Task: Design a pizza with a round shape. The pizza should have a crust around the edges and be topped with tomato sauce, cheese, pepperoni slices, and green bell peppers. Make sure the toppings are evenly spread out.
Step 307:
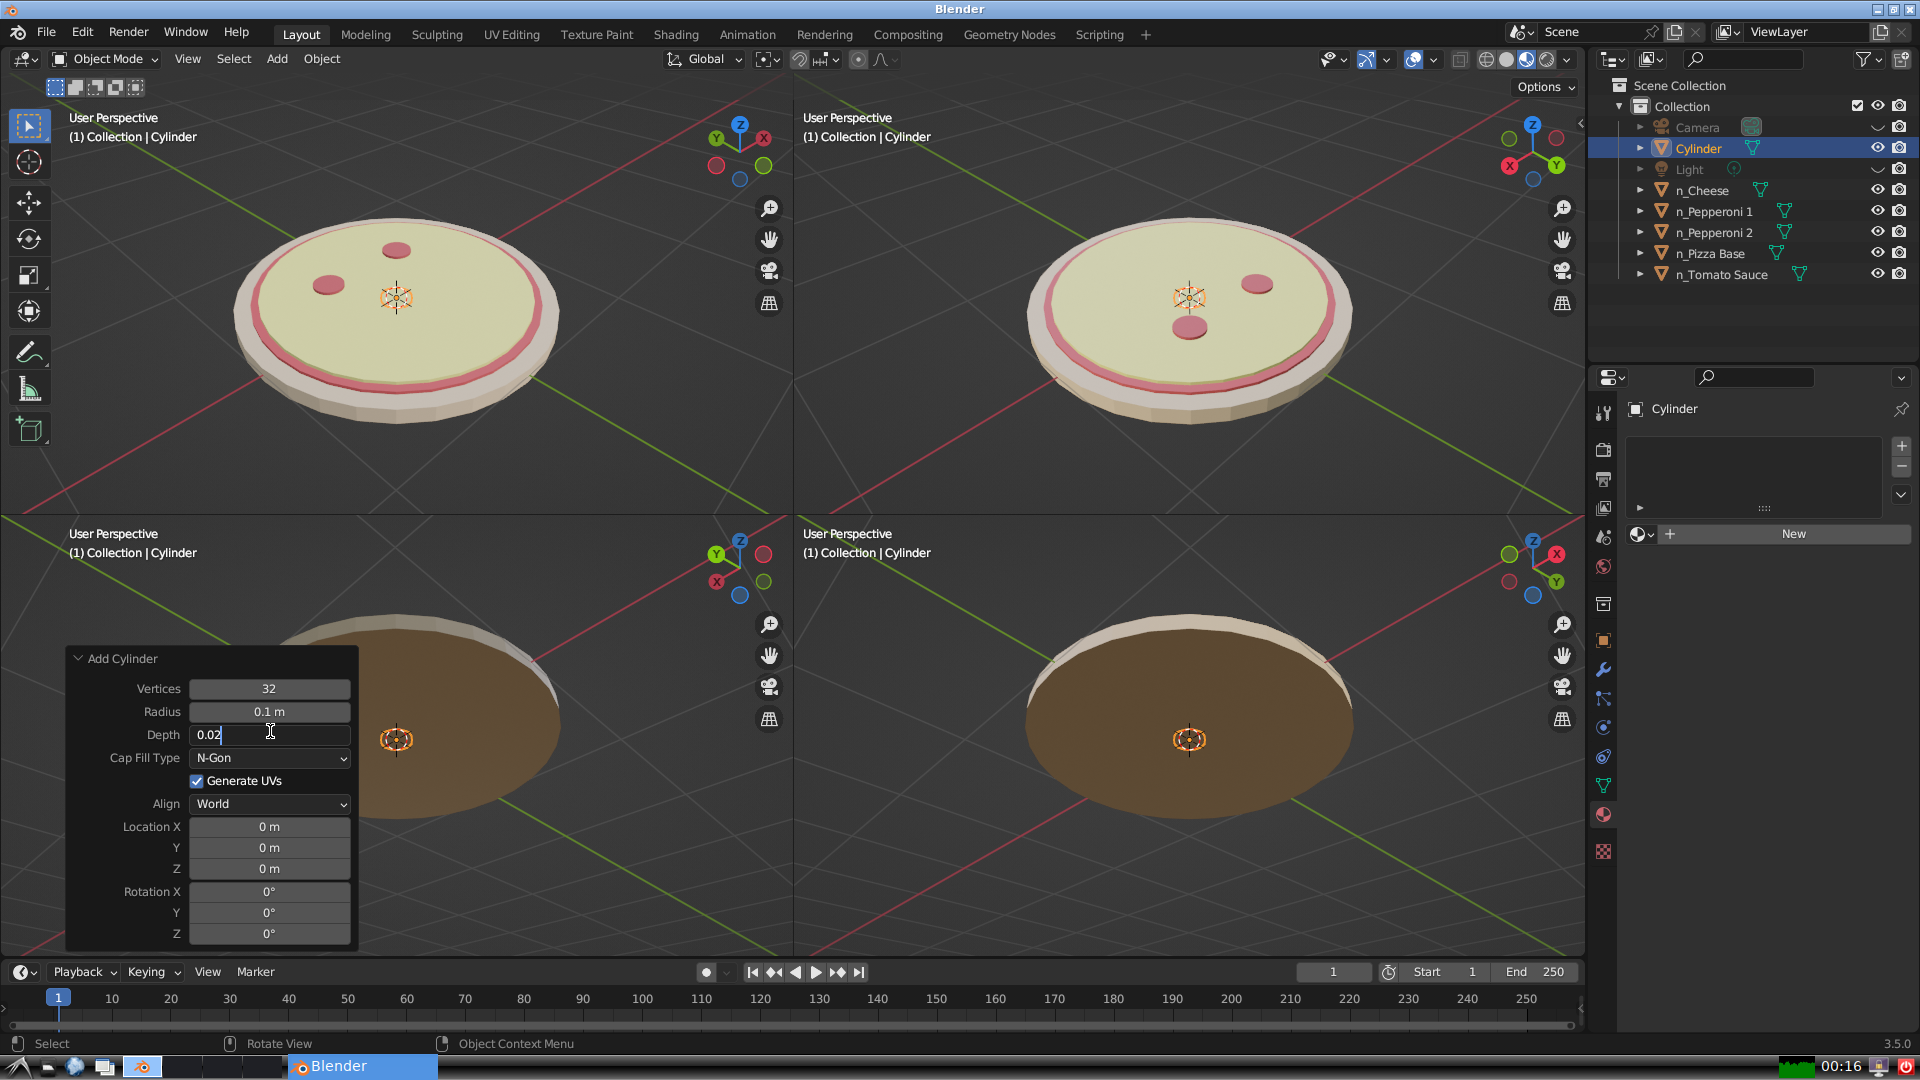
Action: {"key_press": ['Return']}